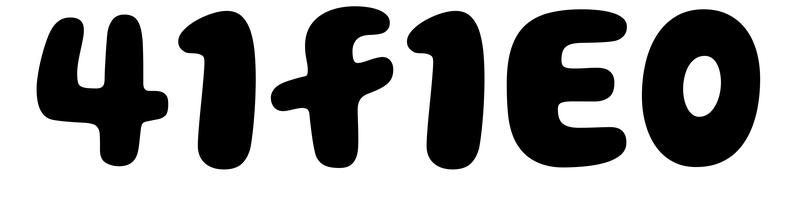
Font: Gluten_Bold